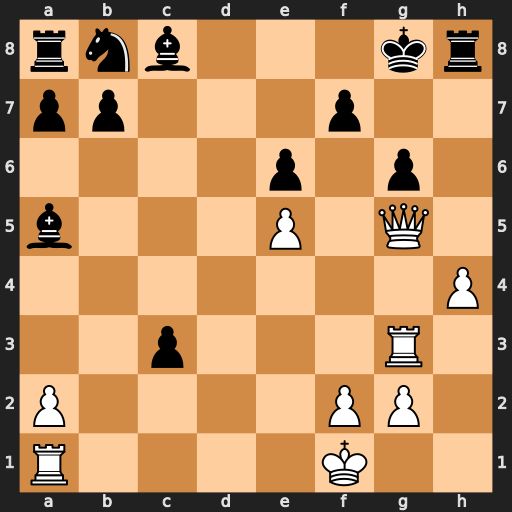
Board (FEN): rnb3kr/pp3p2/4p1p1/b3P1Q1/7P/2p3R1/P4PP1/R4K2
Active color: w
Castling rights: -
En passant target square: -
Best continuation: h5 Rxh5 Qxh5